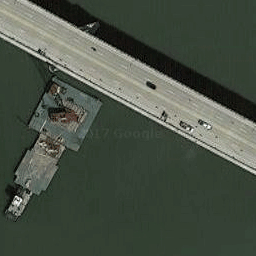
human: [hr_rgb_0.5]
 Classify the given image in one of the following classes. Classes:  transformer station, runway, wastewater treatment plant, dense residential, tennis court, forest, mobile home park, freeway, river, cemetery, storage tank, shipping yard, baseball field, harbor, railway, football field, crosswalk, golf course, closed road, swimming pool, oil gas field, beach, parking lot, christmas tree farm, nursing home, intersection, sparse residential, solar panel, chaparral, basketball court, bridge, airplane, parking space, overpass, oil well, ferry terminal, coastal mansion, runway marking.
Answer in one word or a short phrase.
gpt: bridge